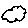
Label: cloud